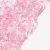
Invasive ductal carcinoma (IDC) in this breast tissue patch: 0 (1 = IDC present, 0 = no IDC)